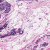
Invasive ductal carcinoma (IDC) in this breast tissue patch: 0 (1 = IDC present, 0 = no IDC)